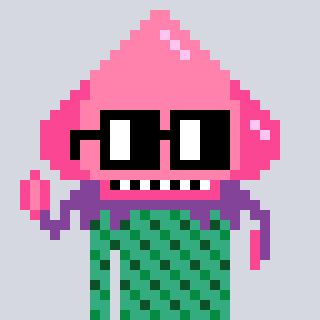
a pixel art character with square black glasses, a squid-shaped head and a teal-colored body on a cool background